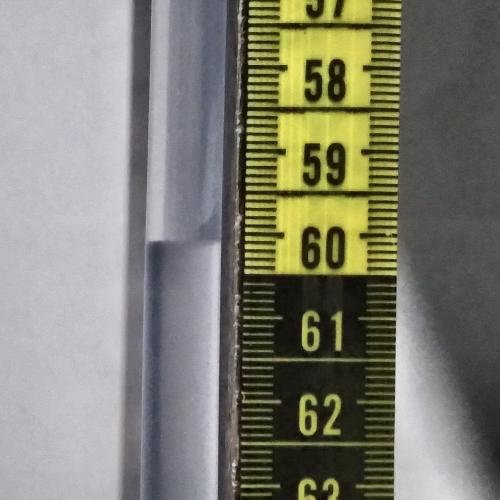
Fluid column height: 60.1 cm